Field crop: maize
Growth stage: 2
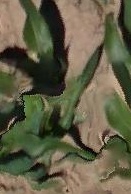
Species: maize